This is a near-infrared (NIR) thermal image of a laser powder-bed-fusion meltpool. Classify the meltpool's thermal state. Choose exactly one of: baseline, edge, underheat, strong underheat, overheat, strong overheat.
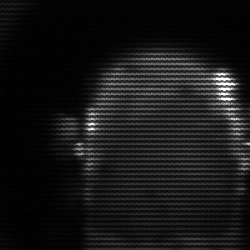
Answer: baseline